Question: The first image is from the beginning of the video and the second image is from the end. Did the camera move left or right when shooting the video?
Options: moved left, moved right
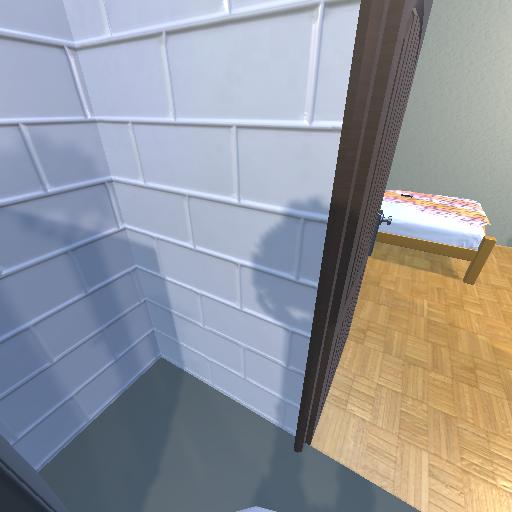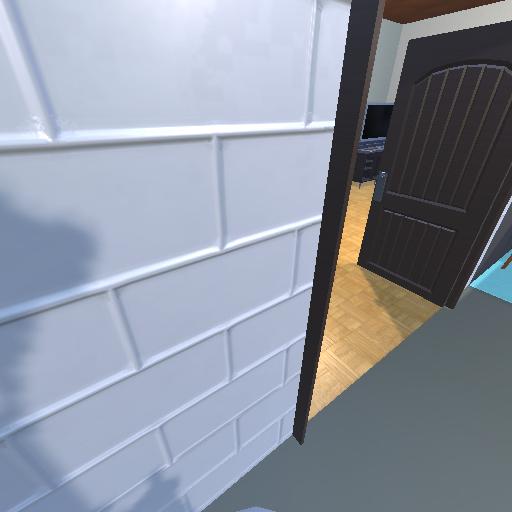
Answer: moved left